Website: bh-photo
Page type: receipt
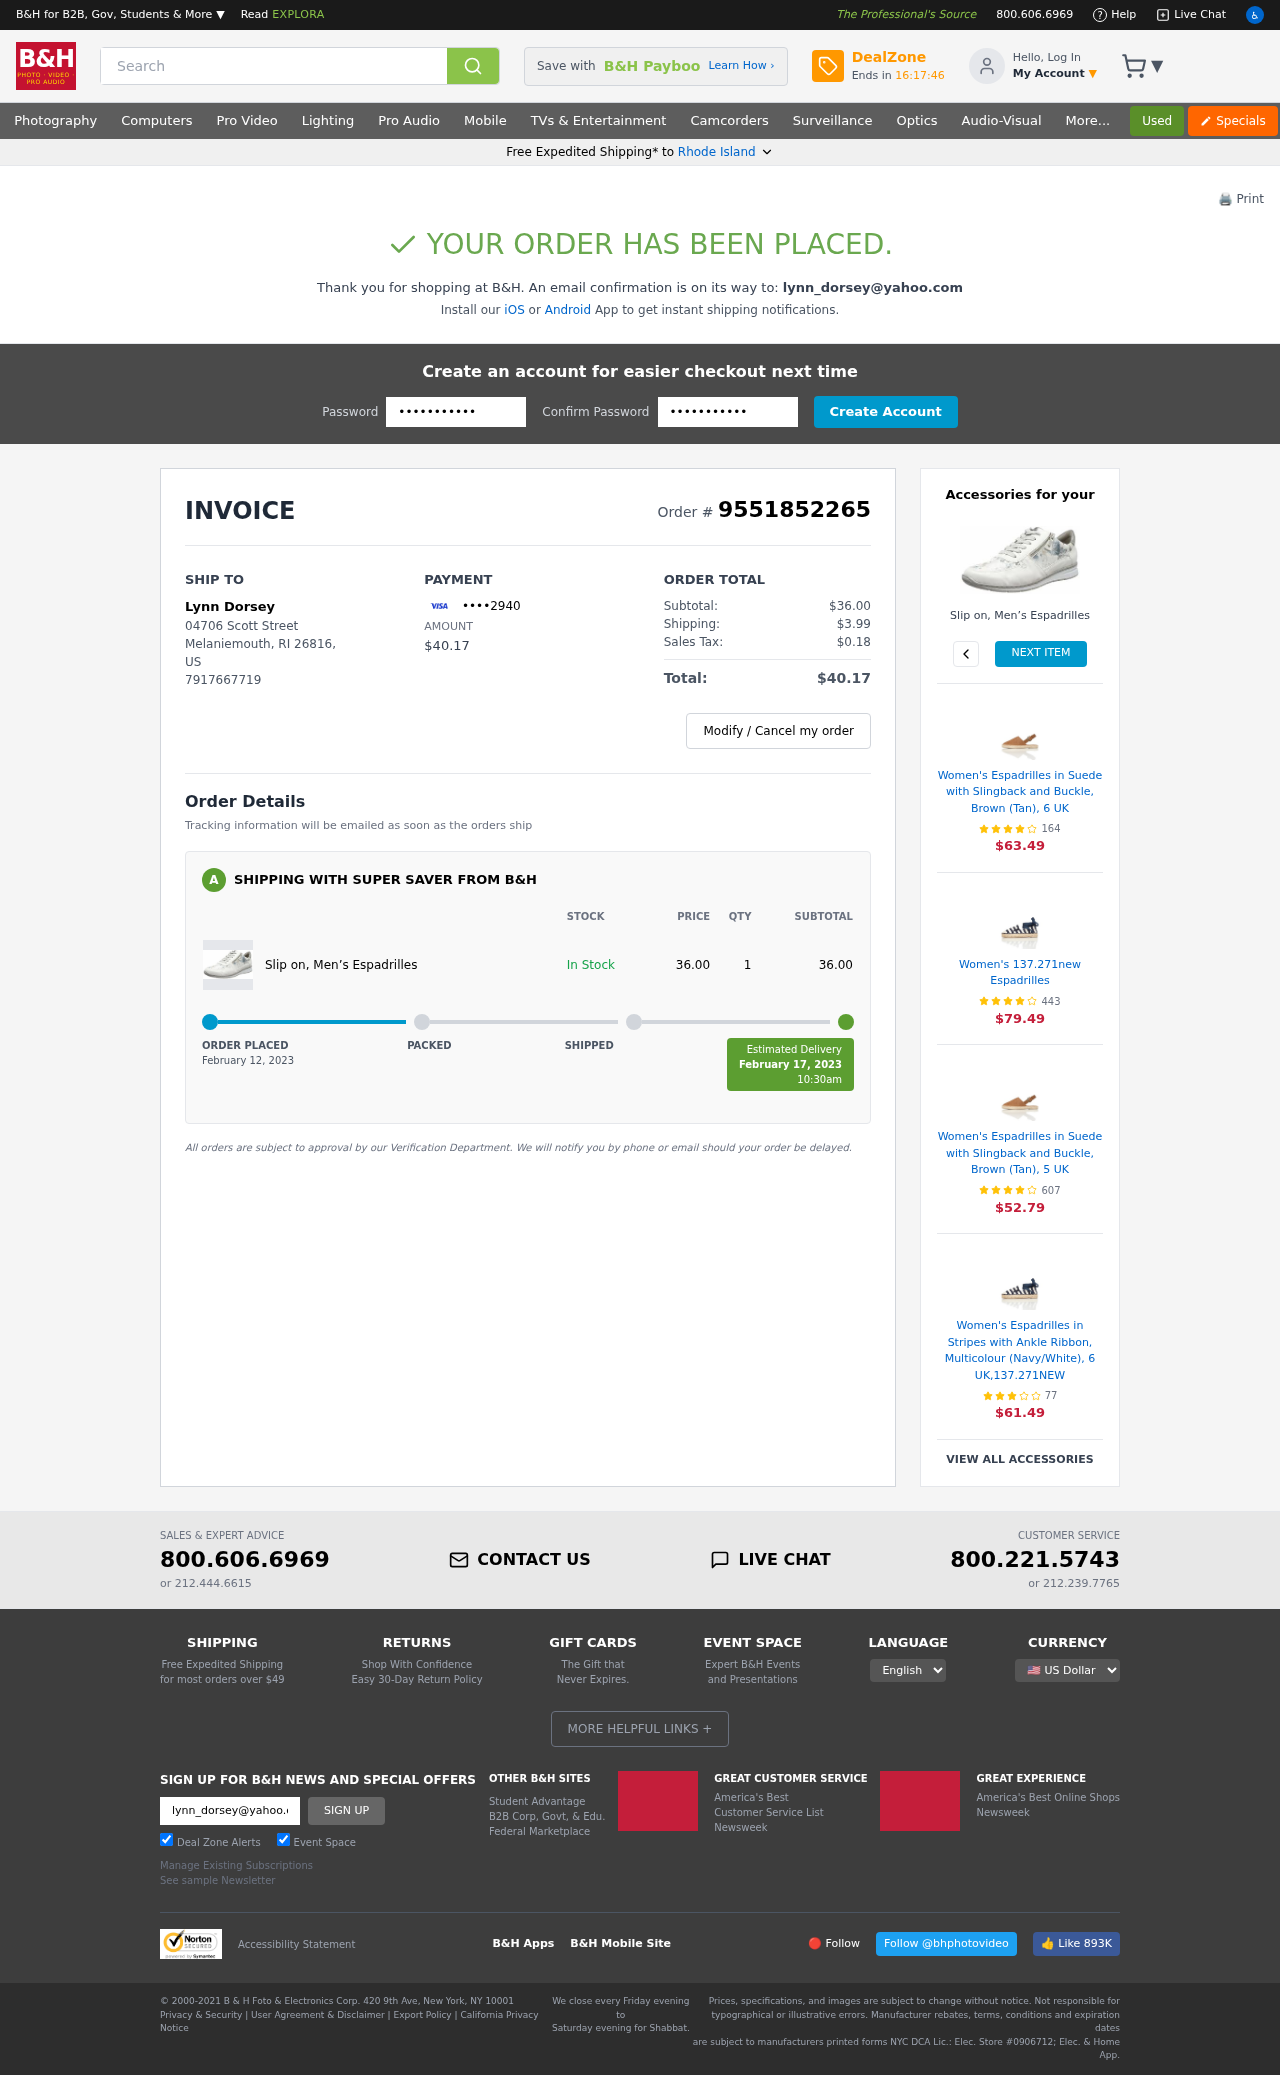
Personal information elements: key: PII_CARD_LAST4
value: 2940
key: PII_CITY
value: Melaniemouth
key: PII_EMAIL
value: lynn_dorsey@yahoo.com
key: PII_FULLNAME
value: Lynn Dorsey
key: PII_PHONE
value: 7917667719
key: PII_POSTCODE
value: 26816
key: PII_STATE
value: Rhode Island
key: PII_STATE_ABBR
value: RI
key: PII_STREET
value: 04706 Scott Street
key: PII_COUNTRY_CODE
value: US
Product elements: key: PRODUCT1_NAME
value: Slip on, Men’s Espadrilles
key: PRODUCT1_PRICE
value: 36
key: PRODUCT1_QUANTITY
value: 1
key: PRODUCT1_NAME2
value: Slip on, Men’s Espadrilles
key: PRODUCT2_NAME
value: Women's Espadrilles in Suede with Slingback and Buckle, Brown (Tan), 6 UK
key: PRODUCT2_NUM_RATINGS
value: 164
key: PRODUCT2_PRICE
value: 63.49
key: PRODUCT3_NAME
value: Women's 137.271new Espadrilles
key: PRODUCT3_NUM_RATINGS
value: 443
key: PRODUCT3_PRICE
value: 79.49
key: PRODUCT4_NAME
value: Women's Espadrilles in Suede with Slingback and Buckle, Brown (Tan), 5 UK
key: PRODUCT4_NUM_RATINGS
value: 607
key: PRODUCT4_PRICE
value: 52.79
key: PRODUCT5_NAME
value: Women's Espadrilles in Stripes with Ankle Ribbon, Multicolour (Navy/White), 6 UK,137.271NEW
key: PRODUCT5_NUM_RATINGS
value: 77
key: PRODUCT5_PRICE
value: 61.49
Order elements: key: ORDER_ID
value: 9551852265
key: ORDER_TOTAL
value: $40.17
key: ORDER_SUBTOTAL
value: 36.00
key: ORDER_SUBTOTAL
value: $36.00
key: ORDER_SHIPPING_COST
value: $3.99
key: ORDER_TAX
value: $0.18
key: ORDER_DATE
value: February 12, 2023
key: ORDER_DELIVERY_DATE
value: February 17, 2023
Search elements: key: HEADER_SEARCH
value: Search